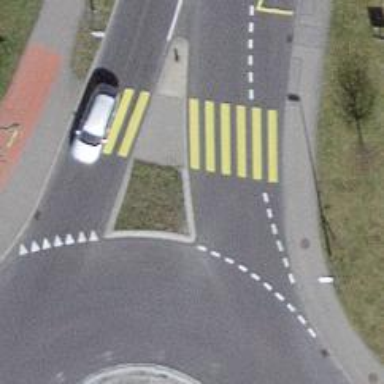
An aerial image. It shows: Pedestrian crossing with zebra markings on the footway.